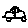
Label: car